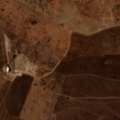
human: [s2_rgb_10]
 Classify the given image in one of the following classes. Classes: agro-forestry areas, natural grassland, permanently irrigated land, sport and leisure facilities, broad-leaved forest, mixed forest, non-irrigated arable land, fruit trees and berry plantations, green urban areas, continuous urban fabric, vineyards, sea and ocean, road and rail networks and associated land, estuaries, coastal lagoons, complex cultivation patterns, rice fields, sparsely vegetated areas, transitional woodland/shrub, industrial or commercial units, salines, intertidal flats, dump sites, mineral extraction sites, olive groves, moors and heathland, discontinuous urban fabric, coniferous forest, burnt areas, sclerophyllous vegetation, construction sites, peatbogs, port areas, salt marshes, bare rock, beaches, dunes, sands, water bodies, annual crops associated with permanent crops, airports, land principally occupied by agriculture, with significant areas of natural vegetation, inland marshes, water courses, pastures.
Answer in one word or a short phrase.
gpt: non-irrigated arable land, pastures, agro-forestry areas, transitional woodland/shrub